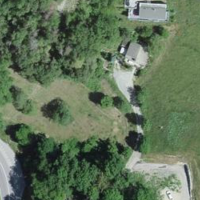
EUNIS habitat code: 52
Species observed at this site:
Lepidium draba
Veronica chamaedrys
Narcissus pseudonarcissus
Cephalanthera rubra
Tulipa sylvestris
Hippocrepis comosa
Epipactis helleborine
Salvia pratensis
Geranium sanguineum
Aquilegia vulgaris
Prunella vulgaris
Agrostemma githago